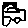
Label: car